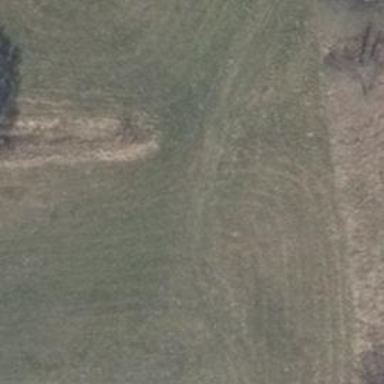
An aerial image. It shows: Grassy track with grade5 tracktype.